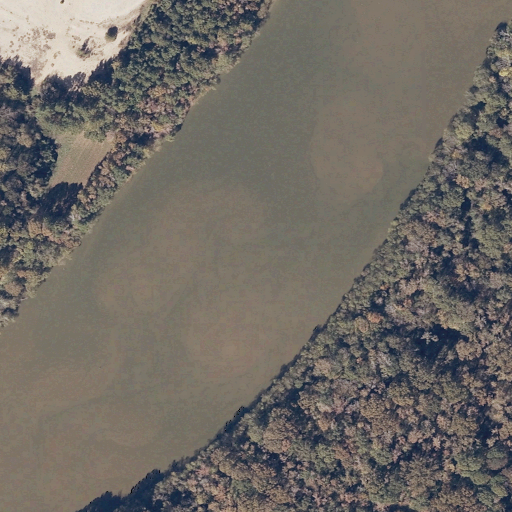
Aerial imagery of bar in Alabama named Mud Bar containing open water, woody wetlands, barren land, pasture, evergreen forest, mixed forest, grassland, and herbaceous wetlands